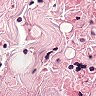
Metastatic tissue present: no